Question: I have a figure that has 100 x 100 cells with associated length size of 20m x 100m for the total number of cells, respectively. I tried to plot the similar figure in Matlab, however, I could not plot the associated size i.e. 20m X 100m with the gridded data. I used the following code line to plot the gridded data in Matlab.
'''
imagesc(variable)
colorbar
'''
The Figure 1 plotted using Matlab looks like this:

How can I depict the size/scale of 20m x 100m in Figure 1? By size/scale, I do not mean putting co-ordinates on X and Y axis. Thanks.
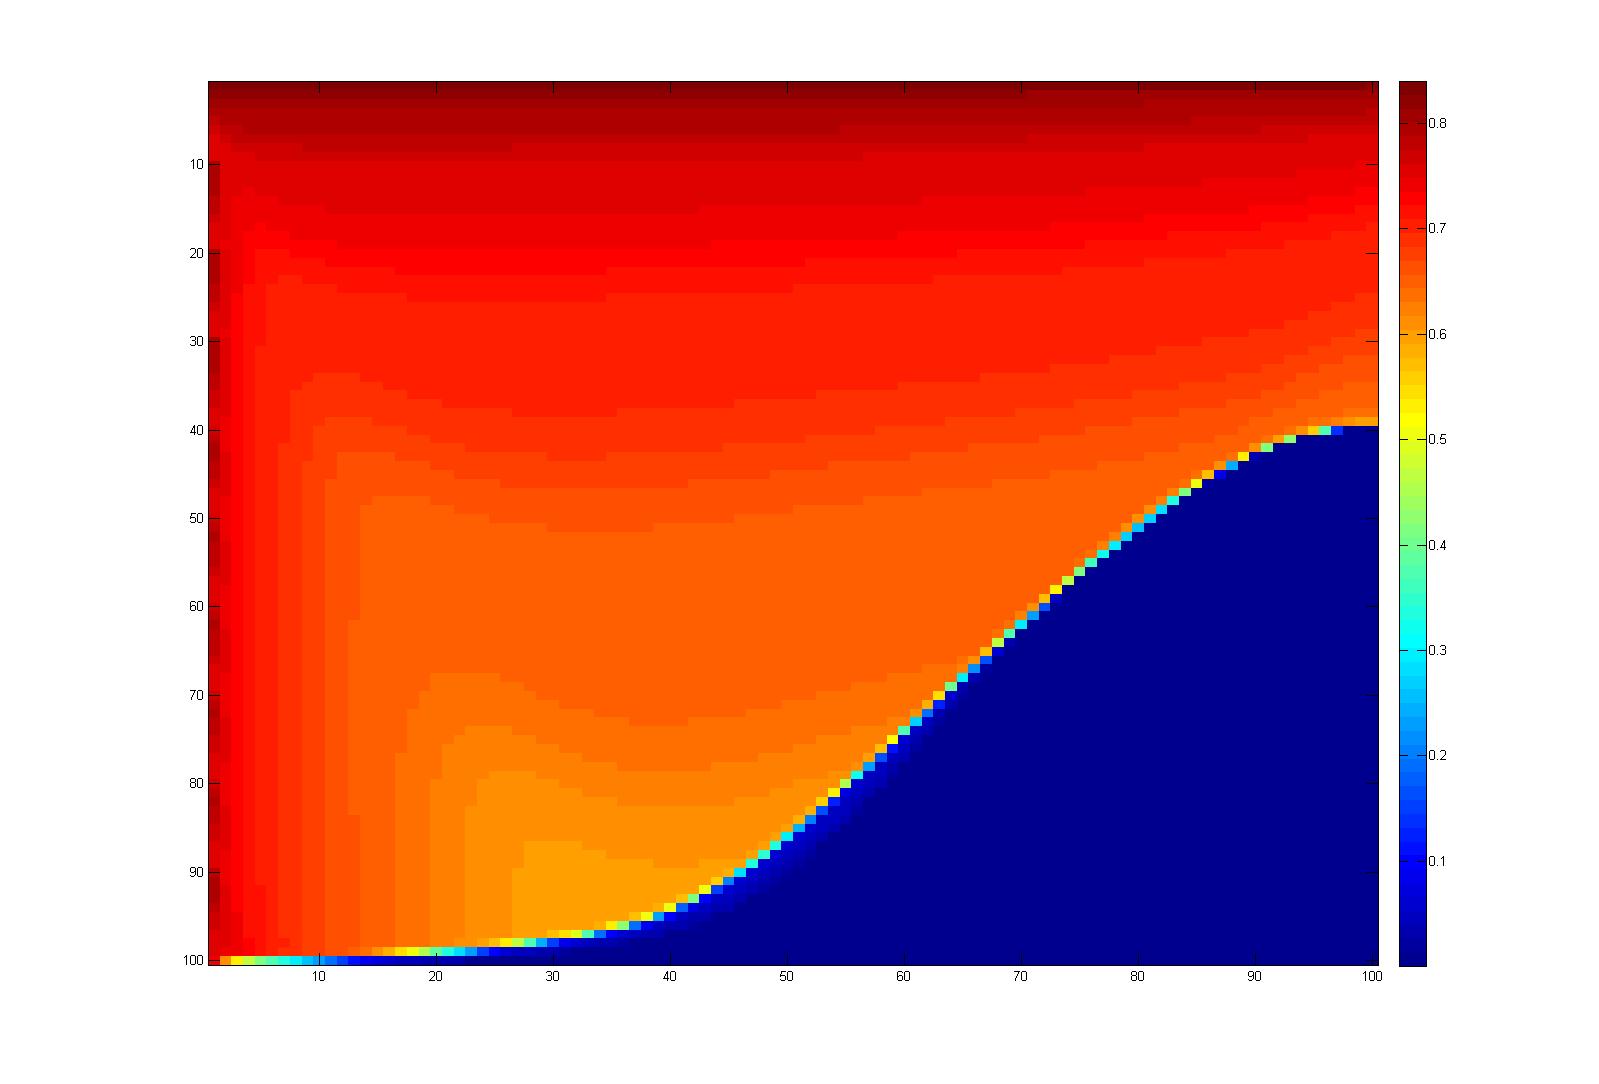
Answer: You can use the 'x' and 'y' argument in <URL> like so:
'''
imagesc([1 100],[1 20],variable)
axis equal
axis tight
'''